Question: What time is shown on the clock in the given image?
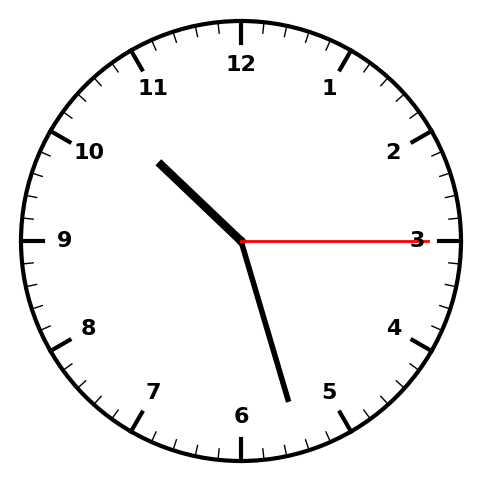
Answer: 10:27:15